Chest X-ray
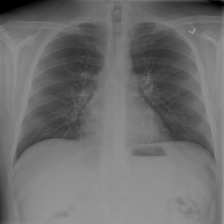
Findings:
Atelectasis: negative
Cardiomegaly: negative
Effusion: negative
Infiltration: negative
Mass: negative
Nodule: negative
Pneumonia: negative
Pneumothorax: negative
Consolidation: negative
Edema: negative
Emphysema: negative
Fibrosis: negative
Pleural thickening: negative
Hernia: negative